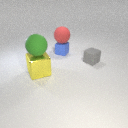
large yellow metal cube to the left of small gray rubber cube